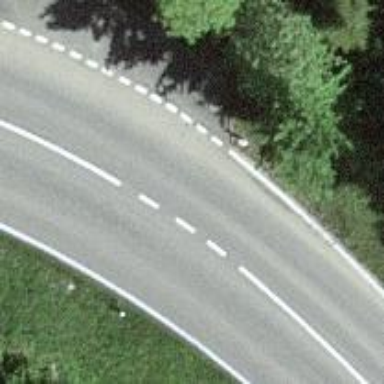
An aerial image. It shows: Primary highway.